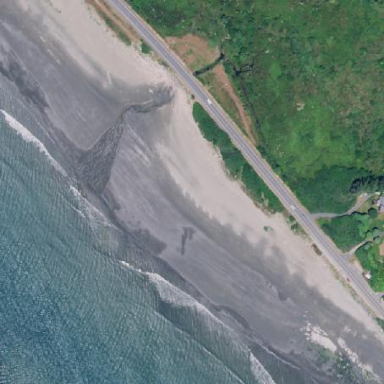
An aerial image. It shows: Sandy beach with natural surroundings.